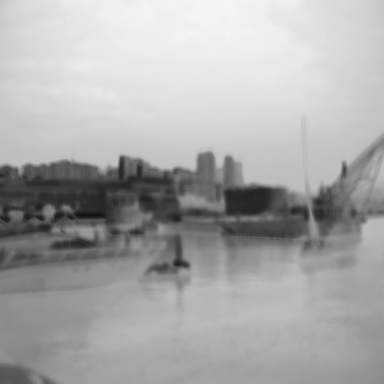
There is a canoe in the infrared image.